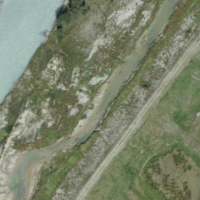
EUNIS habitat code: 21
Species observed at this site:
Sympetrum danae